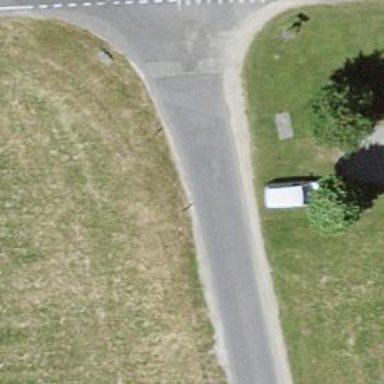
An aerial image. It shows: Tertiary road.